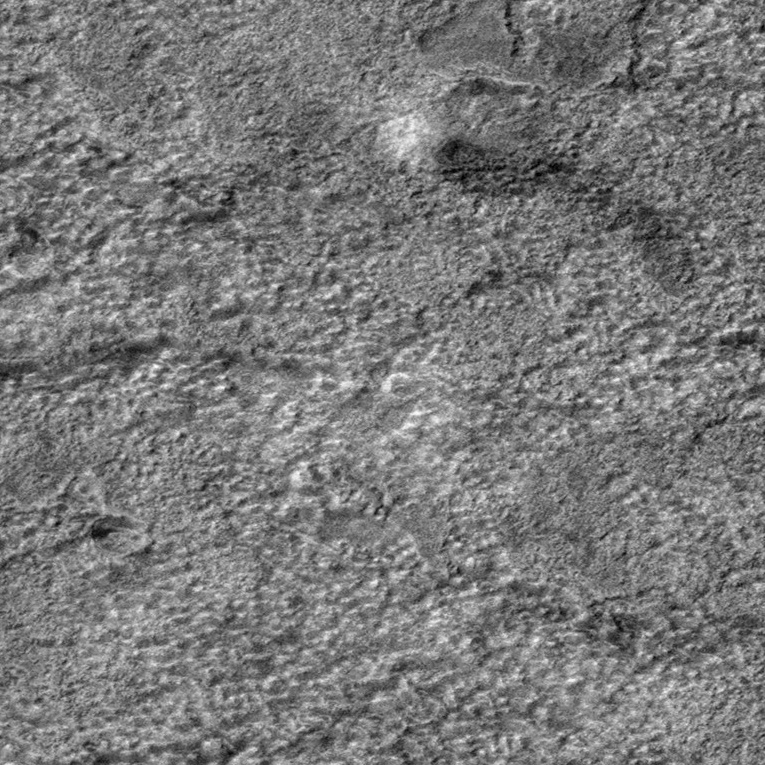
Label: dustdevil